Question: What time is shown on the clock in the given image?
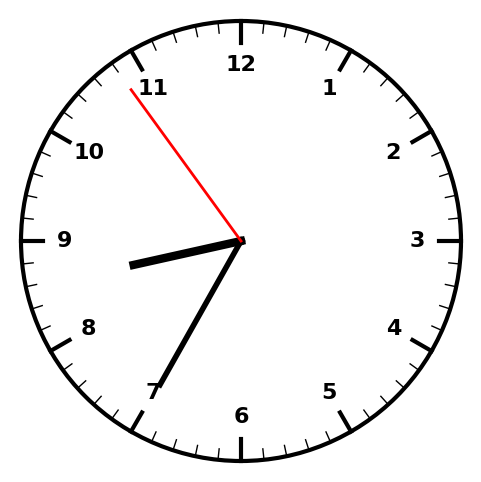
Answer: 08:34:54